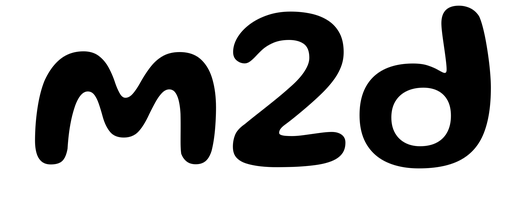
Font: Gluten_Medium